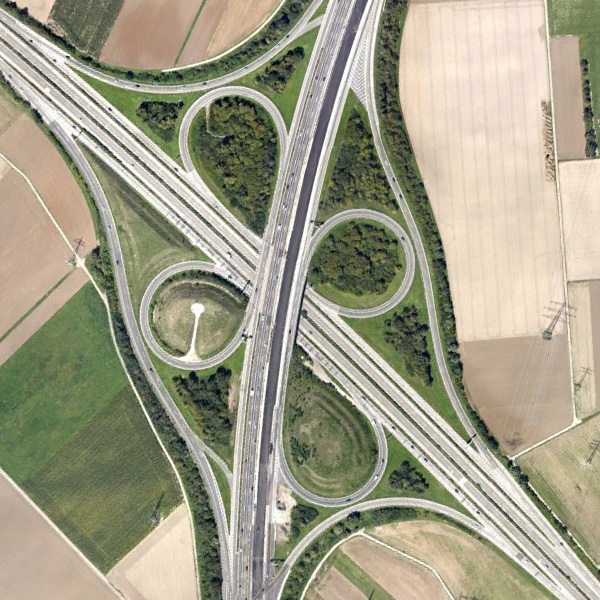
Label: Viaduct